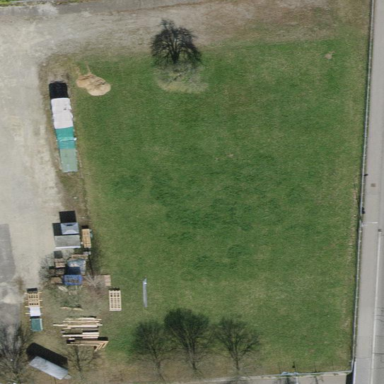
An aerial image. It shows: Grassy playground.